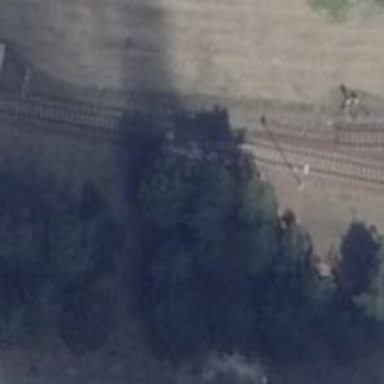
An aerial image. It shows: Abandoned railway yard.